Question: Demo of problem on <URL>
I want the child, including it's padding and borders, to be fully contained in the parent.
I want a solution that allows me to specify the child's width as 100%, as in the demo.
### Screenshot

### HTML
'''
<div class="container">
<div class="child">
some content
</div>
</div>
'''
### CSS
'''
.container {
max-width:400px;
padding:0px;
border:1px solid green;
}
.child {
padding: 10px;
width:100%;
border:30px solid #f2f2f2;
text-align:right;
}
'''
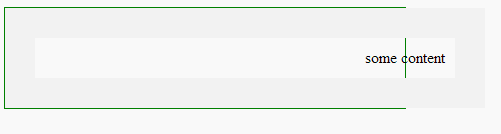
Answer: Use 'box-sizing: border-box'. Include the '-moz-' prefix for Firefox which still requires it:
'''
.child {
padding: 10px;
width:100%;
border:30px solid #f2f2f2;
text-align:right;
-moz-box-sizing:border-box;
box-sizing:border-box;
}
'''